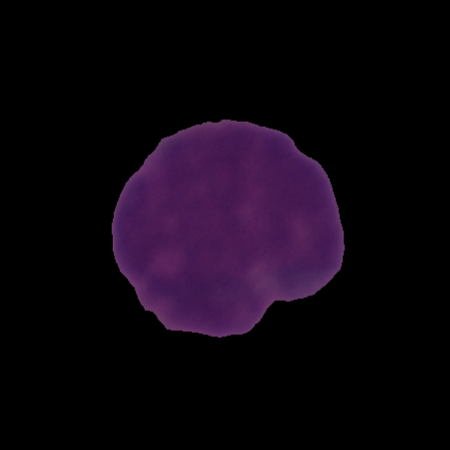
Label: cancer